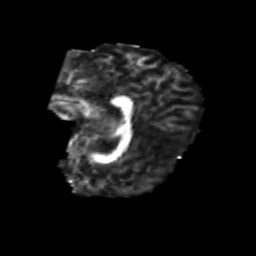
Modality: FA
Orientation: sagittal
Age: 21
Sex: male
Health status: healthy